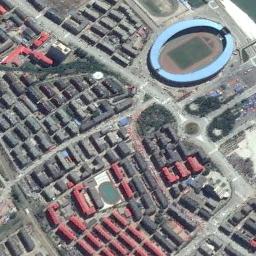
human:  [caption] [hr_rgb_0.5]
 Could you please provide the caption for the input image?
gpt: The stadium is on the bare land next to some buildings .

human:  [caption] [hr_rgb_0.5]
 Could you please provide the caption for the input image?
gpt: Many buildings of different shapes are beside the stadium .

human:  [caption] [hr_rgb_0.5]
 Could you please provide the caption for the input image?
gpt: Oval stadium next to residential area .

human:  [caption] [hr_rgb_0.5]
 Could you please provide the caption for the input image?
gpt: There is a baseball field between the two roads .

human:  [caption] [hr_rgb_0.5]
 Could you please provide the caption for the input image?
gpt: There are many buildings near the stadium whit a blue roof .